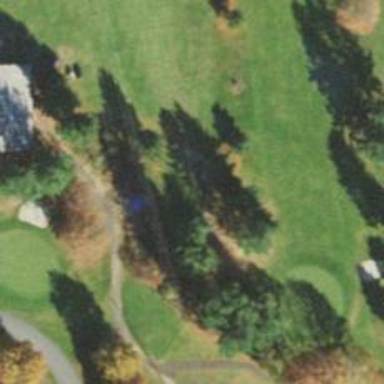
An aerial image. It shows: View of golf hole.